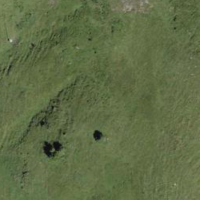
EUNIS habitat code: 23
Species observed at this site:
Arnica montana